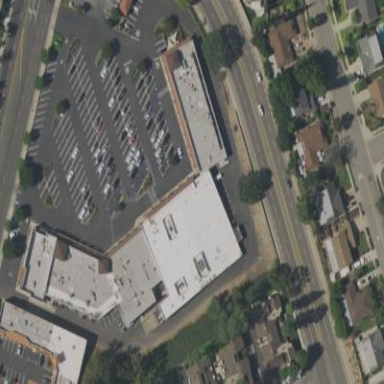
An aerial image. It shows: Building.